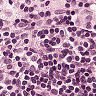
Metastatic tissue present: no